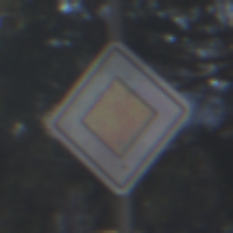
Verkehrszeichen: Vorfahrtsstrasse
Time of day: MorningAfternoon
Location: Outdoor (Special)
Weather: Clear
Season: Winter
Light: Natural